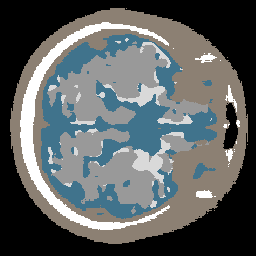
Label: no_lesion